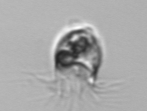
Label: Balanion